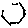
Label: hexagon